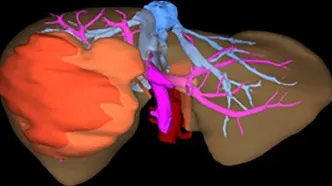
Three-dimensional reconstructions before stage II ALPPS and intraoperative photographs during stage II ALPPS. (A,B) Three-dimensional reconstructions before stage II ALPPS, a large tumor was on the right lobe of liver and most of the liver parenchymal between right and left was divided.
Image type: radiology (ct)